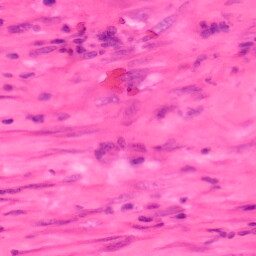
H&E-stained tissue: Colon